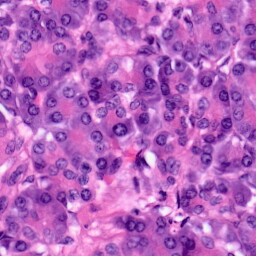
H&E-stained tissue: Pancreatic